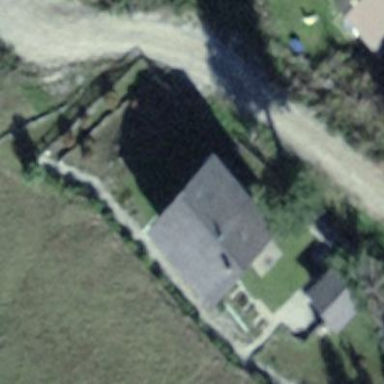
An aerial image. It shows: Detached building.